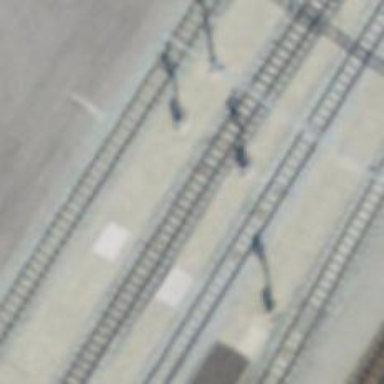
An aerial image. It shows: Narrow-gauge railway siding with electrified contact line. The siding has one track.